Field crop: maize
Growth stage: 2
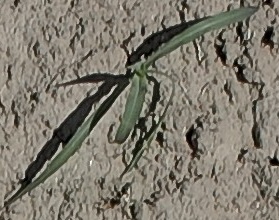
Species: sorghum